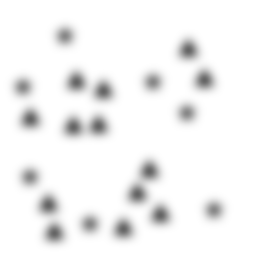
Squares: 0
Triangles: 13
Stars: 7
Total shapes: 20